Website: macys
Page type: billing-address
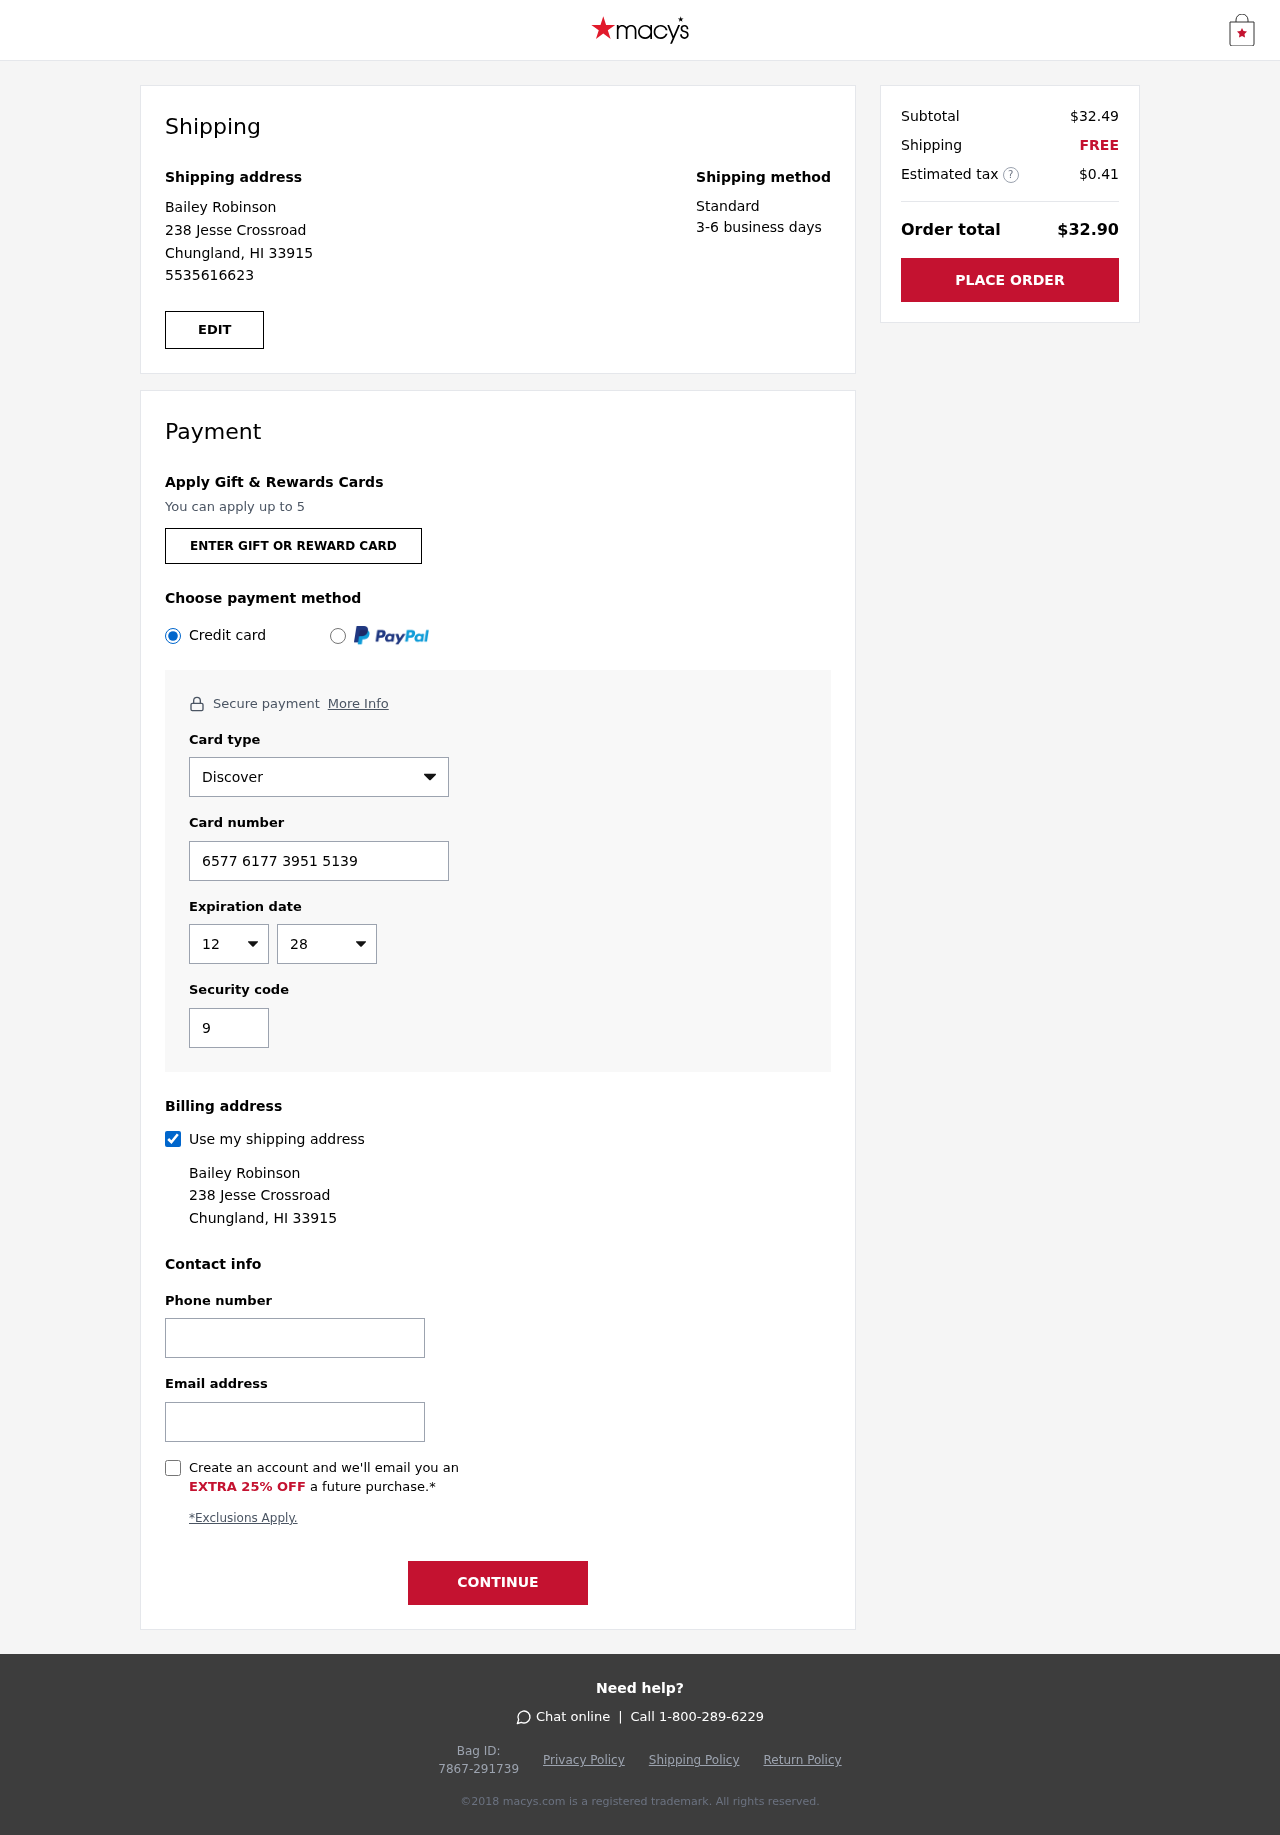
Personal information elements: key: PII_CARD_CVV
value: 954
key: PII_CARD_EXPIRY_MONTH
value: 12
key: PII_CARD_EXPIRY_YEAR
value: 28
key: PII_CARD_NUMBER
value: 6577 6177 3951 5139
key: PII_CARD_TYPE
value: Discover
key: PII_EMAIL
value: baileyrobinson@yahoo.com
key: PII_FULLNAME
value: Bailey Robinson
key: PII_PHONE
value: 5535616623
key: PII_STREET
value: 238 Jesse Crossroad
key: PII_CITY_STATE_ZIP
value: Chungland, HI 33915
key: PII_FIRSTNAME
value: Bailey
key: PII_LASTNAME
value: Robinson
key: PII_FULLNAME2
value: Bailey Robinson
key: PII_FULLNAME3
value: Bailey Robinson
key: PII_FIRSTNAME2
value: Bailey
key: PII_FIRSTNAME3
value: Bailey
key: PII_LASTNAME2
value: Robinson
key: PII_LASTNAME3
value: Robinson
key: PII_FIRSTNAME_DERIVED
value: Bailey
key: PII_LASTNAME_DERIVED
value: Robinson
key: PII_FULLNAME_DERIVED
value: Bailey Robinson
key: PII_NAME_FULL_DERIVED
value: Bailey Robinson
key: PII_PHONE2
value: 5535616623
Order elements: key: ORDER_SUBTOTAL
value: $32.49
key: ORDER_SHIPPING_COST
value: FREE
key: ORDER_TAX
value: $0.41
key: ORDER_TOTAL
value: $32.90